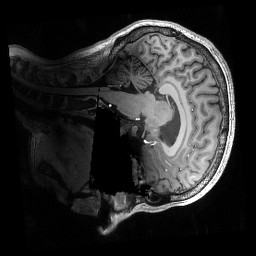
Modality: T1w
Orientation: sagittal
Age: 27
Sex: male
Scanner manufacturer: siemens
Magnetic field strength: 6.98 T
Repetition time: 2.53 s
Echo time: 0.00176 s